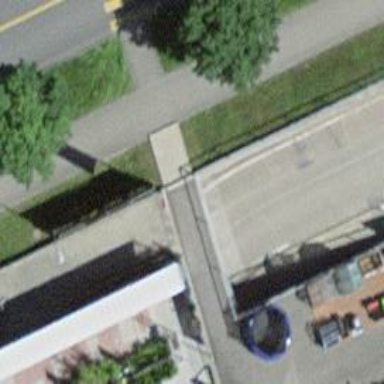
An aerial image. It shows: Parking entrance.